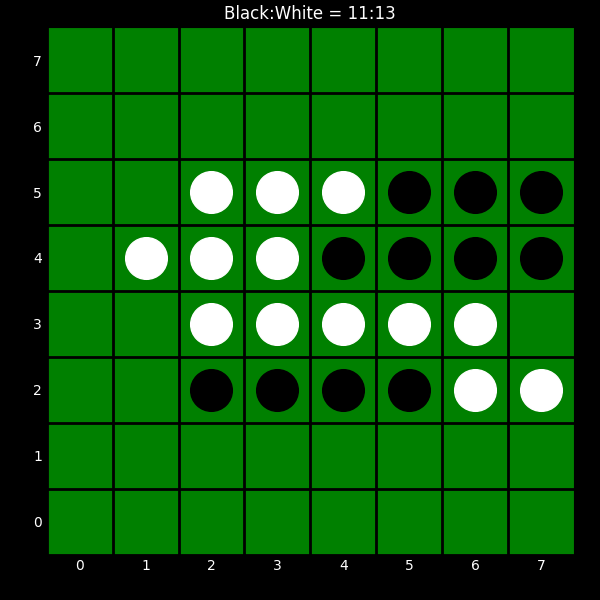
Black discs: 11
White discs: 13